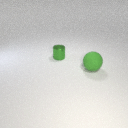
small green metal cylinder to the left of large green rubber sphere